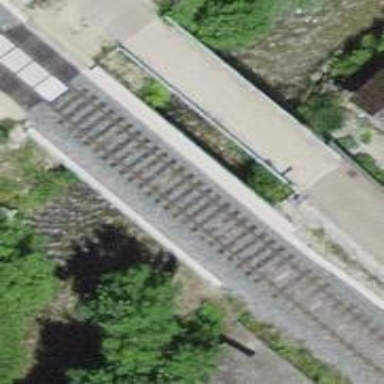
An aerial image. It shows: Single-track railway bridge with electrified contact line.